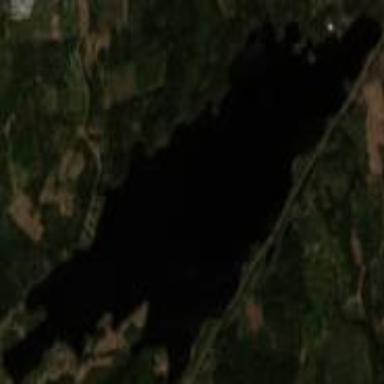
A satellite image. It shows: Serene lake surrounded by nature.